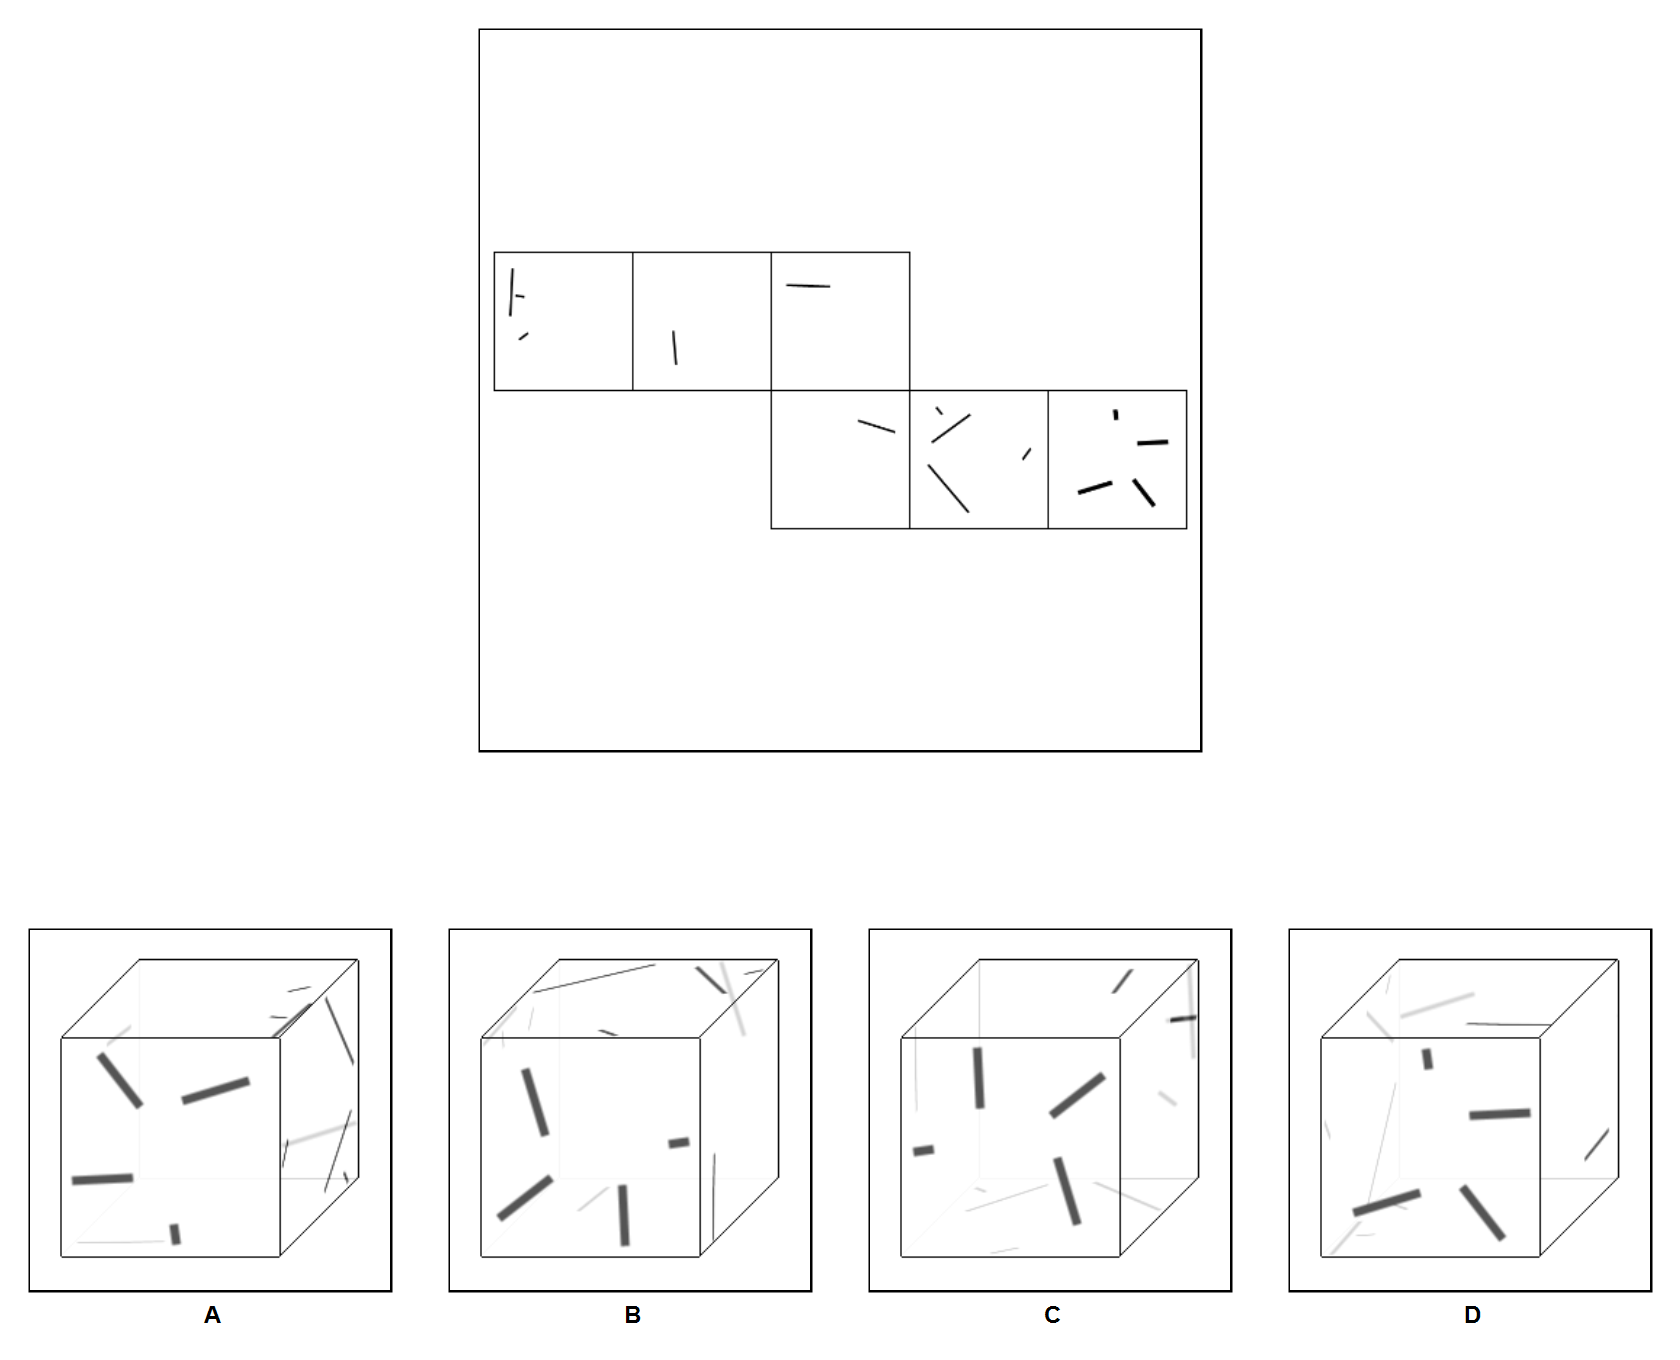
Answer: C